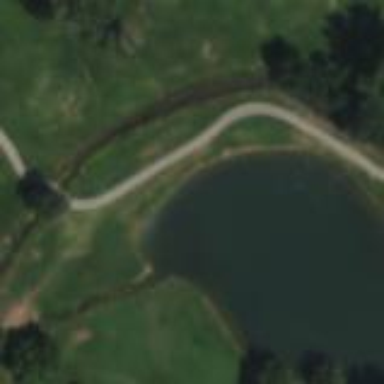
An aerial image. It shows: Water hazard on golf course. The hazard is natural water feature.